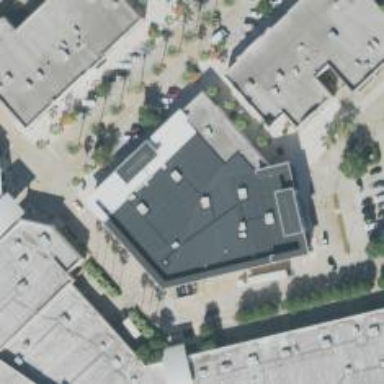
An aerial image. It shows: Retail building.